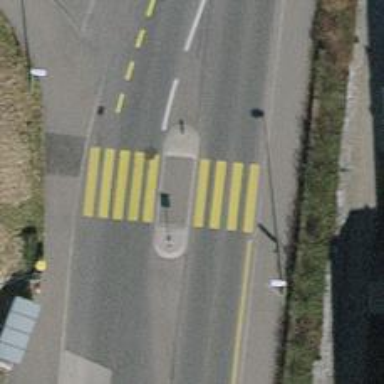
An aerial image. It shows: Kerb barrier.